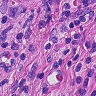
Metastatic tissue present: no